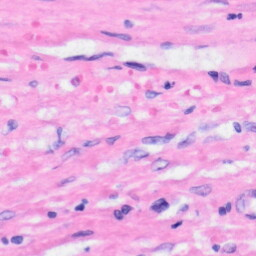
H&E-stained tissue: Liver